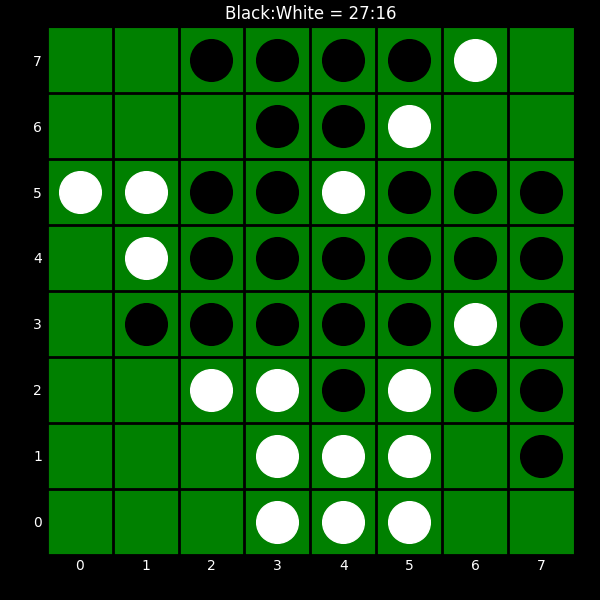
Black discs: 27
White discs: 16